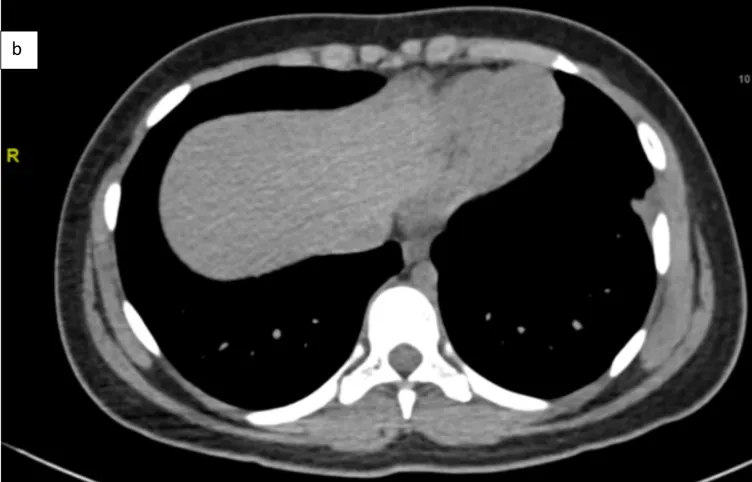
At diagnosis. End of treatment. Origin and source of radiology images: Department of Radiology CHU Dijon.
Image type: radiology (ct)